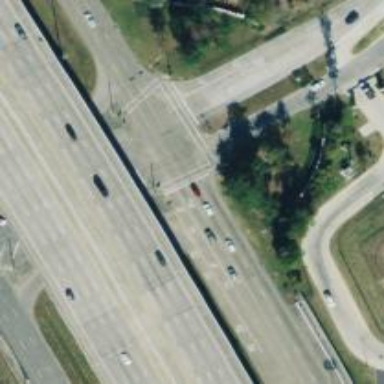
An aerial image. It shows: Secondary road with frontage road.